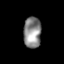
Tissue: skin
Cell type: Epithelial cells
Senescence score: 0.2633
Nuclear area (px): 538
Mean DAPI intensity: 138.099